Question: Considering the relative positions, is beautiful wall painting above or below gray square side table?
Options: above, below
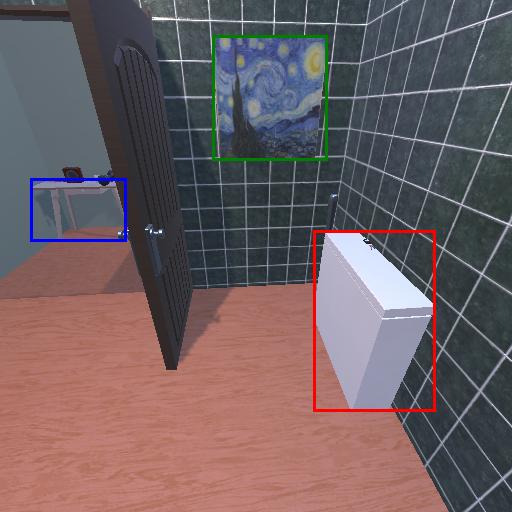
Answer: above